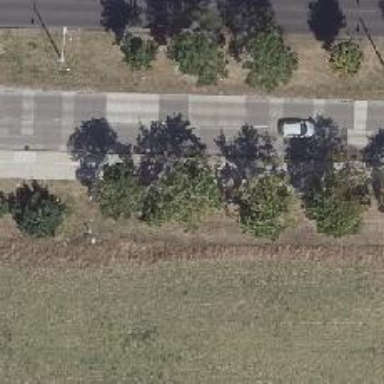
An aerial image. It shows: Beautiful avenue lined with deciduous broadleaved trees.